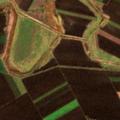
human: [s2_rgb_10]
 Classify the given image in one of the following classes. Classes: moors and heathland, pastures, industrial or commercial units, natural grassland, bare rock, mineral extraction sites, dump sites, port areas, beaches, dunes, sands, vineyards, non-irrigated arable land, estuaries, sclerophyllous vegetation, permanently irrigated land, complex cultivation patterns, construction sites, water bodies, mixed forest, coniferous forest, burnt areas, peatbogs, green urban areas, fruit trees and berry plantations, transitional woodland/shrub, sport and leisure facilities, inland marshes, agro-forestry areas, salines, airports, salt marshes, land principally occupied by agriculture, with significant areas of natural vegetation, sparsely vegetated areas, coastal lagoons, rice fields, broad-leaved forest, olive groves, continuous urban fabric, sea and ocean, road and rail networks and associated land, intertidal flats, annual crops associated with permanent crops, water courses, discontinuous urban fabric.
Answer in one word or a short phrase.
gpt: non-irrigated arable land, inland marshes